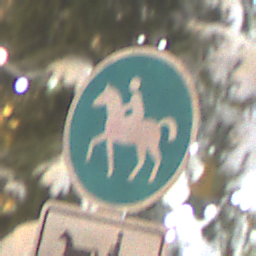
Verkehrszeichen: Reitweg
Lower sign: MehrspurigeFahrzeugeFrei9
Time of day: Night
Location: Outdoor (Urban)
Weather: Overcast
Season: Winter
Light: Artificial